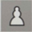
Piece: wP